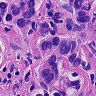
Metastatic tissue present: yes